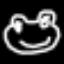
Label: frog